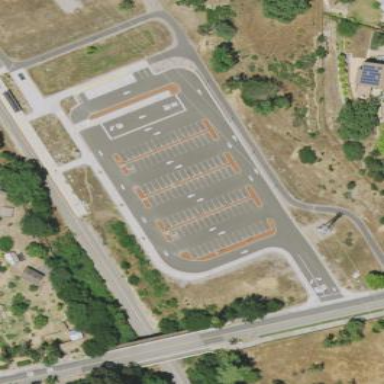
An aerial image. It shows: Parking area.